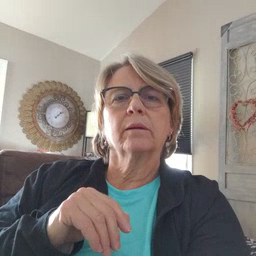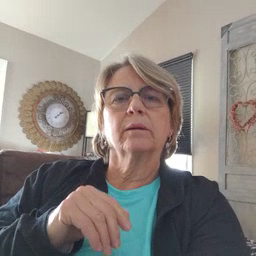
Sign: child